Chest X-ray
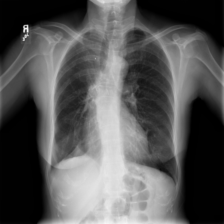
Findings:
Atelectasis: negative
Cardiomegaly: negative
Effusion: negative
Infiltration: negative
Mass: negative
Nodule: negative
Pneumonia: negative
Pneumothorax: negative
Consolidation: negative
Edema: negative
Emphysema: negative
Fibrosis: negative
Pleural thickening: positive
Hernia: negative